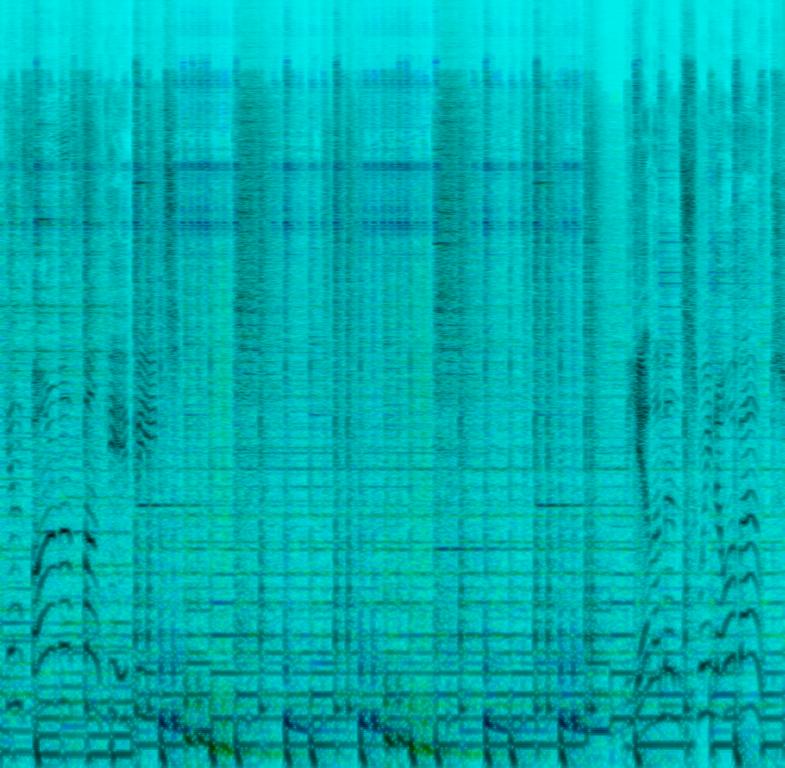
The low quality recording features a southern rock song that consists of flat male vocal singing over wide acoustic rhythm guitars, short electric guitar lick, smooth bass guitar, punchy snare, simple kick pattern and shimmering hi-hats. It sounds happy and fun.